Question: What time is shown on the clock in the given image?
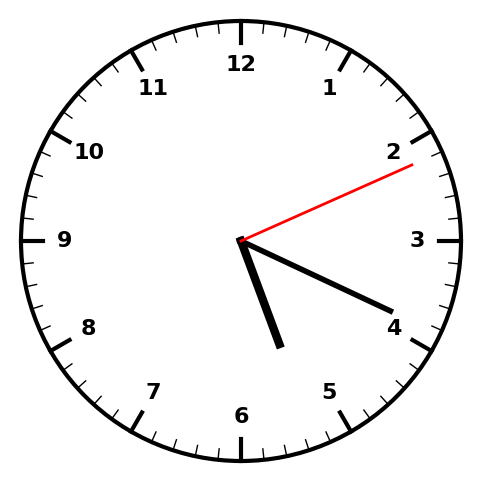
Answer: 05:19:11